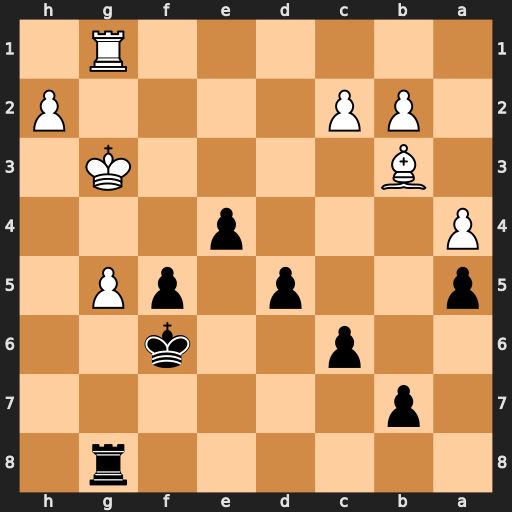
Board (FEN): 6r1/1p6/2p2k2/p2p1pP1/P3p3/1B4K1/1PP4P/6R1
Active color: b
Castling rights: -
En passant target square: -
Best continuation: Rxg5+ Kf2 e3+ Kxe3 Rxg1